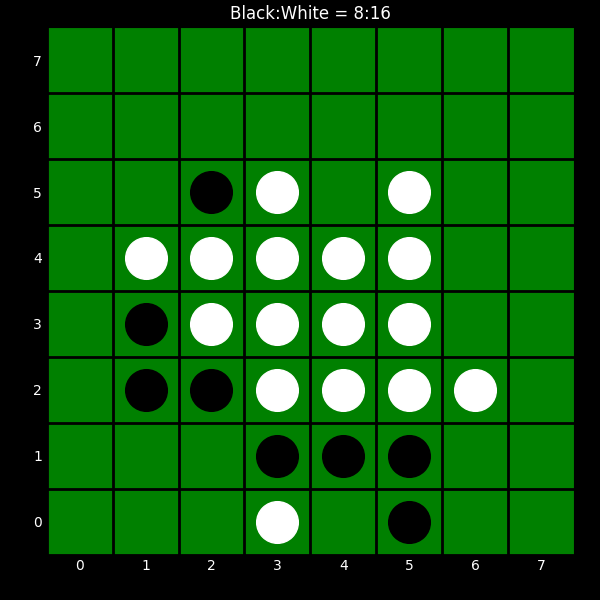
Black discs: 8
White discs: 16